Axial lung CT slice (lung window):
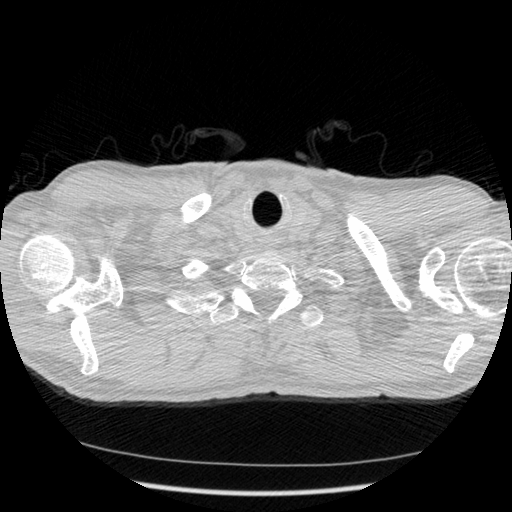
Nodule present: no